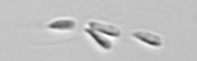
Label: Dinobryon